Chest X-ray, PA view. Patient: 58 years old, sex M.
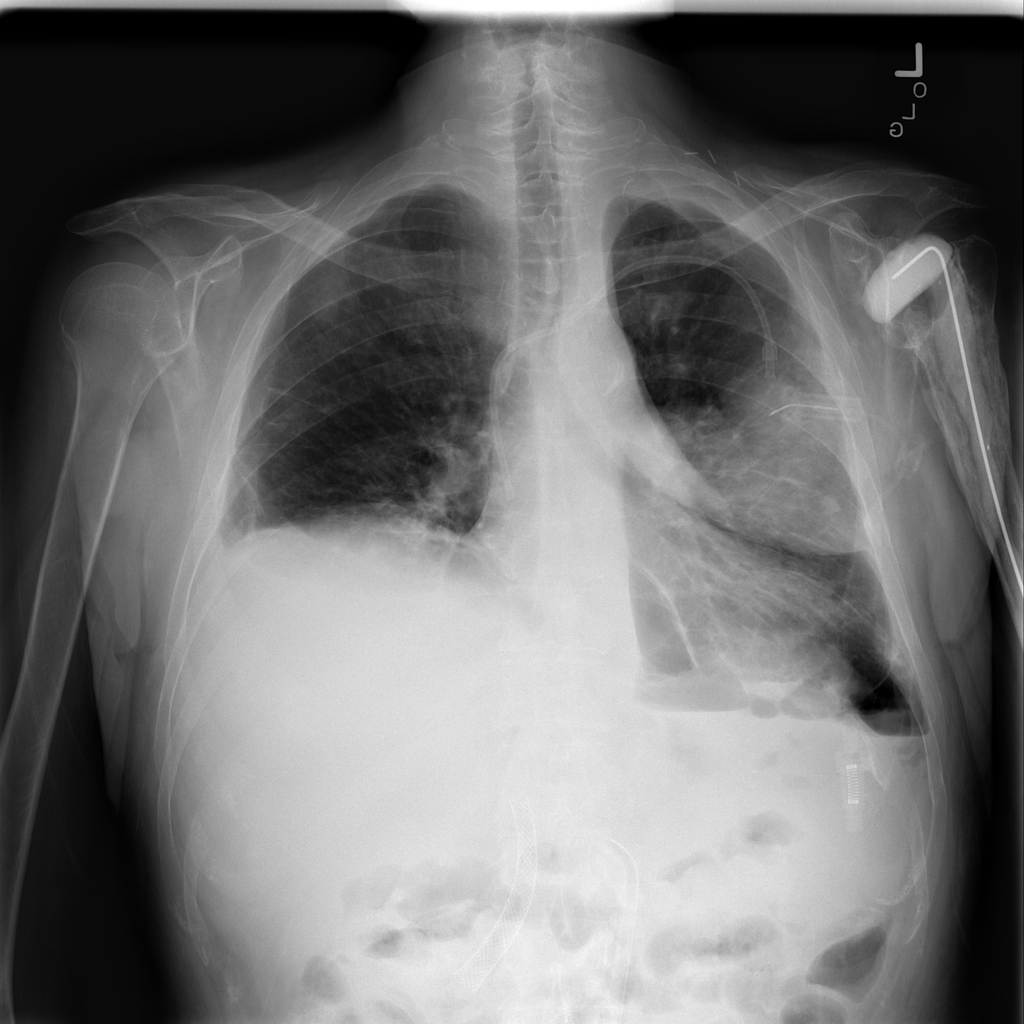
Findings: Mass